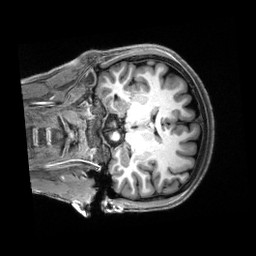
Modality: T1w
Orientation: coronal
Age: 18
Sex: female
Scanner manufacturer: siemens
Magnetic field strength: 3 T
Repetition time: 2.5 s
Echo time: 0.00222 s